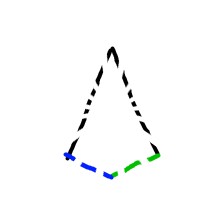
Shape: kite